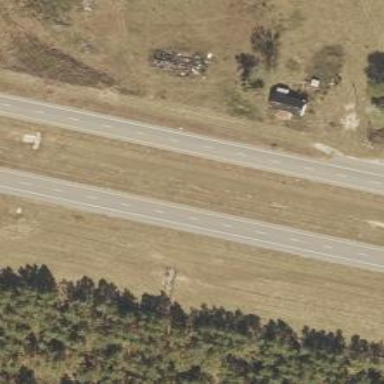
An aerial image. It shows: Trunk highway.